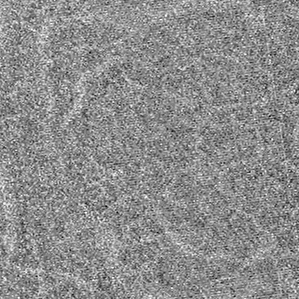
Label: frost